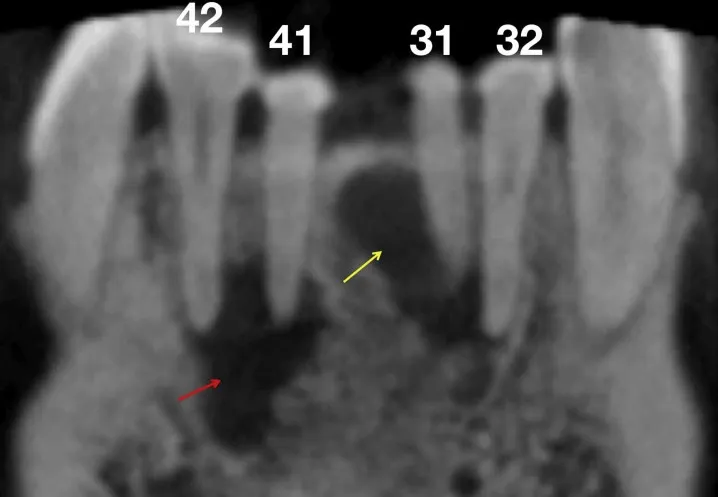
Preoperative coronal section of the cone-beam computed tomography (CBCT) image reveals large periapical lesions in teeth #31, #41, #32, and #42, indicated by red and yellow arrows.
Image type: radiology (ct)